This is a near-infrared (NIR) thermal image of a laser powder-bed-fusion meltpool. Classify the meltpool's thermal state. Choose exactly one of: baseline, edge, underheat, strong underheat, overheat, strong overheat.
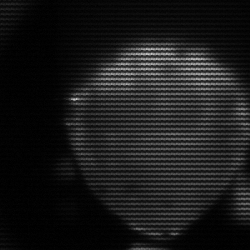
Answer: edge